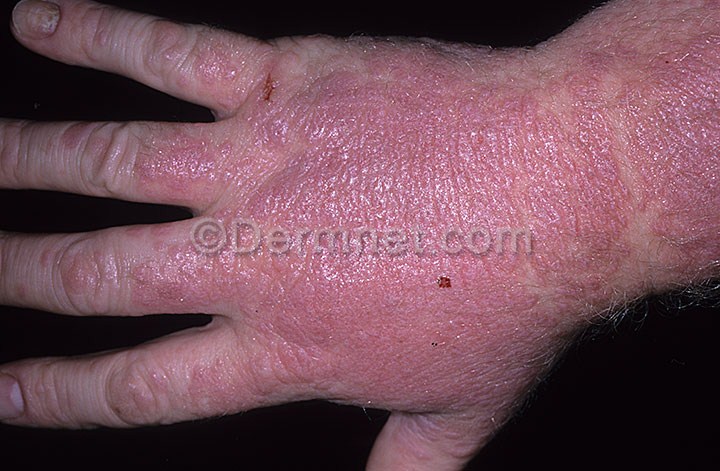
Disease: Nail Fungus and other Nail Disease